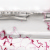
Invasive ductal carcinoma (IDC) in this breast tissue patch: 0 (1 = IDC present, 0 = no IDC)